【题型】证明题　【知识点】解析几何　【难度】hard
由椭圆的一个焦点、长轴的一个顶点（焦点与顶点在坐标原点同侧）和短轴的一个顶点组成的三角形称为该椭圆的“焦顶三角形”，如果两个椭圆的“焦顶三角形”相似，则称这两个椭圆是“相似椭圆”，并将三角形的相似比称为椭圆的相似比；如图1，为左、右焦点分别为$F_1$，$F_2$，上、右顶点分别为$A$，$B$的椭圆$C_1$；如图2，为左、右焦点分别为$F_1'$，$F_2'$，上、右顶点分别为$A'$，$B'$的椭圆$C_2$；若$\triangle ABF_2$与$\triangle A'B'F_2'$相似，则称椭圆$C_1$，$C_2$是“相似椭圆”，三角形的相似比$\frac{AF_2}{A'F_2'}$称为椭圆的相似比。}

(1) 判断椭圆$C_1: \frac{x^2}{4} + \frac{y^2}{3} = 1$与椭圆$C_2: \frac{x^2}{16} + \frac{y^2}{9} = 1$是否是“相似椭圆”；若是，求出相似比；若不是，请说明理由，并找出椭圆$C_1: \frac{x^2}{4} + \frac{y^2}{3} = 1$的一个“相似椭圆”；

(2) 证明：两个椭圆是“相似椭圆”的充分必要条件是离心率相等；

(3) 若椭圆$C_1$与椭圆$C_3: \frac{x^2}{2} + \frac{y^2}{3} = 1$相似，相似比是$\sqrt{3}$，直线$l: y = kx + m$与椭圆$C_1$，$C_3$交于四点（依次为$M$，$N$，$P$，$Q$），且$\overrightarrow{MQ} + \overrightarrow{PQ} = 2\overrightarrow{NQ}$，证明：点$T(k,m)$在定曲线上。

【解答】

\noindent \textbf{【详解】}
(1) 椭圆 $C_1$，$C_2$ 不是“相似椭圆”，理由如下：

椭圆 $C_1: \frac{x^2}{4} + \frac{y^2}{3} = 1$ 中，$|AF_2| = 2 - 1 = 1$，$|AF_1| = 2$，$|AB| = \sqrt{4 + 3} = \sqrt{7}$，
椭圆 $C_2: \frac{x^2}{16} + \frac{y^2}{9} = 1$ 中，$|B'F_2'| = 4 - \sqrt{7}$，$|A'F_2'| = 4$，$|A'B'| = \sqrt{16 + 9} = 5$。

因为 $\frac{|AF_2|}{|A'F_2'|} \neq \frac{|AB|}{|A'B'|}$，所以椭圆 $C_1$，$C_2$ 的“焦顶三角形”不相似，
所以这两个椭圆不是“相似椭圆”。

假设椭圆 $C_1: \frac{x^2}{4} + \frac{y^2}{3} = 1$ 的一个“相似椭圆”为 $\frac{x^2}{a^2} + \frac{y^2}{b^2} = 1\ (a > b > 0)$，
该椭圆焦距为 $2c\ (c > 0, c^2 = a^2 - b^2)$。

则由“相似椭圆”定义得 $a^2: b^2: c^2 = 4: 3: 1$，取 $a = 4$，
则椭圆 $C_1: \frac{x^2}{4} + \frac{y^2}{3} = 1$ 的一个“相似椭圆”为 $\frac{x^2}{16} + \frac{y^2}{12} = 1$。

---

(2) 不妨令两个椭圆均为焦点在 $x$ 轴上的椭圆，
且椭圆方程分别为 $C_1: \frac{x^2}{a^2} + \frac{y^2}{b^2} = 1\ (a > b > 0)$ 和 $C_2: \frac{x^2}{(a')^2} + \frac{y^2}{(b')^2} = 1\ (a' > b' > 0)$。

**必要性**：若两个椭圆 $C_1$，$C_2$ 是“相似椭圆”，则其“焦顶三角形”的三个对应角相等，
由题图中知若 $\angle ABO = \angle A'B'O'$。

因为 $\tan\angle ABO = \frac{|AO|}{|BO|} = \frac{b}{a}$，$\tan\angle A'B'O' = \frac{|A'O'|}{|B'O'|} = \frac{b'}{a'}$，所以 $\frac{b}{a} = \frac{b'}{a'}$。

又因为 $e = \frac{c}{a} = \frac{\sqrt{a^2 - b^2}}{a} = \sqrt{1 - \frac{b^2}{a^2}}$，$e' = \frac{c'}{a'} = \frac{\sqrt{(a')^2 - (b')^2}}{a'} = \sqrt{1 - \frac{(b')^2}{(a')^2}}$，
所以 $e = e'$。

**充分性**：若离心率相等，则 $\frac{c}{a} = \frac{c'}{a'}$，所以 $\frac{b}{a} = \frac{b'}{a'} = \frac{b'}{c'} = \frac{b}{c}$，
则 $\tan\angle ABO = \frac{|AO|}{|BO|} = \frac{b}{a}$，$\tan\angle A'B'O' = \frac{|A'O'|}{|B'O'|} = \frac{b'}{a'} = \frac{b}{a}$，则 $\angle ABO = \angle A'B'O'$。

同理，$\tan\angle AF_2O = \frac{|AO|}{|F_2O|} = \frac{b}{c}$，$\tan\angle A'F_2'O' = \frac{|A'O'|}{|F_2'O'|} = \frac{b'}{c'} = \frac{b}{c}$，
则 $\angle AF_2O = \angle A'F_2'O'$，所以 $\angle BAF_2 = \angle B'A'F_2'$。

所以椭圆 $C_1$，$C_2$ 的“焦顶三角形”相似，所以两个椭圆是“相似椭圆”。

故两个椭圆是“相似椭圆”的充分必要条件是离心率相等。

---

(3) 由题可得与椭圆 $C_3: \frac{x^2}{2} + \frac{y^2}{3} = 1$ 的相似比为 $\sqrt{3}$ 的相似椭圆 $C_1$ 的方程为 $\frac{x^2}{12} + \frac{y^2}{9} = 1$。

设 $N$，$P$，$M$，$Q$ 各点坐标依次为 $(x_1,y_1)$，$(x_2,y_2)$，$(x_3,y_3)$，$(x_4,y_4)$。

将 $y = kx + m$ 代入椭圆 $C_3$ 方程得 $(3 + 4k^2)x^2 + 8kmx + 4m^2 - 12 = 0$，
$\Delta_1 = (8km)^2 - 4(3 + 4k^2)(4m^2 - 12) = 48(4k^2 + 3 - m^2) > 0\ (*)$，
$x_1 + x_2 = -\frac{8km}{3 + 4k^2}$，$x_1x_2 = \frac{4m^2 - 12}{3 + 4k^2}$，
$\therefore |x_1 - x_2| = \sqrt{(x_1 + x_2)^2 - 4x_1x_2} = \frac{4\sqrt{3(4k^2 + 3 - m^2)}}{3 + 4k^2}$；

同理将 $y = kx + m$ 代入椭圆 $C_1$ 的方程得 $(3 + 4k^2)x^2 + 8kmx + 4m^2 - 36 = 0$，
得 $x_3 + x_4 = -\frac{8km}{3 + 4k^2}$，$x_3x_4 = \frac{4m^2 - 36}{3 + 4k^2}$，$|x_3 - x_4| = \frac{4\sqrt{3(12k^2 + 9 - m^2)}}{3 + 4k^2}$，

$\therefore x_1 + x_2 = x_3 + x_4$，$\therefore$ 线段 $NP$，$MQ$ 中点相同，
$\therefore |MN| = |PQ|$，由 $\overrightarrow{MQ} + \overrightarrow{PQ} = 2\overrightarrow{NQ}$，可得线段 $MP$ 的中点是点 $N$，$\overrightarrow{NM} = \overrightarrow{PN} = \overrightarrow{QP}$，
$\therefore |MQ| = 3|PN|$，所以 $|x_3 - x_4| = 3|x_1 - x_2|$，

$\therefore \frac{4\sqrt{3(12k^2 + 9 - m^2)}}{3 + 4k^2} = 3 \times \frac{4\sqrt{3(k^2 + 3 - m^2)}}{3 + 4k^2}$，化简得 $12k^2 + 9 = 4m^2$，满足 $(*)$ 式，

$\therefore \frac{4m^2}{9} - \frac{4k^2}{3} = 1$，即点 $(k,m)$ 在定曲线 $\frac{y^2}{\frac{9}{4}} - \frac{x^2}{\frac{3}{4}} = 1$ 上。

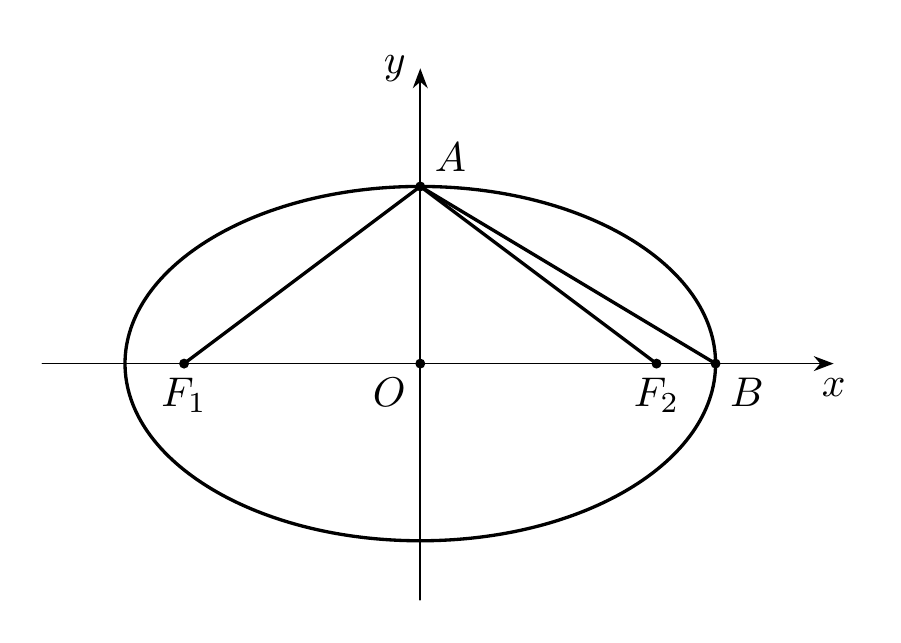